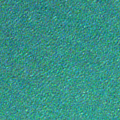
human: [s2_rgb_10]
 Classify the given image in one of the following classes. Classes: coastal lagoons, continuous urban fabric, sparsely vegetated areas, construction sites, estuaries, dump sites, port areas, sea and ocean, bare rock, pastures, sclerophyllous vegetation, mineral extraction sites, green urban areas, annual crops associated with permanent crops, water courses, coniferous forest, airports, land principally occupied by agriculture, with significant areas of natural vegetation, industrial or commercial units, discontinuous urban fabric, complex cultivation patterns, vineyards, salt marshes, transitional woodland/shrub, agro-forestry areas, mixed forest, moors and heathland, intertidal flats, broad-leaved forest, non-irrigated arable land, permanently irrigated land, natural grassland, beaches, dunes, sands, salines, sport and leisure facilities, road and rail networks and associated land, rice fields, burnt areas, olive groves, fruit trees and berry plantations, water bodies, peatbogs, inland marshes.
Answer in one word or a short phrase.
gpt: sea and ocean